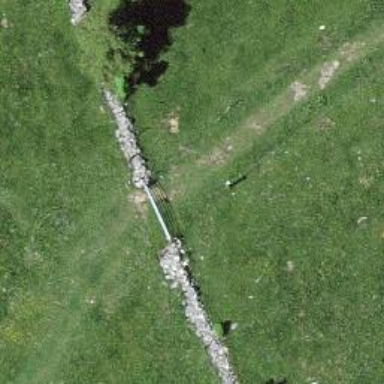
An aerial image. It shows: Wall barrier.